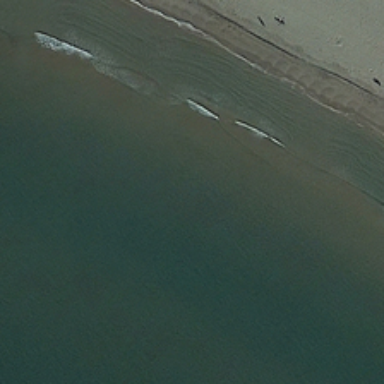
Some people are playing on the beach .